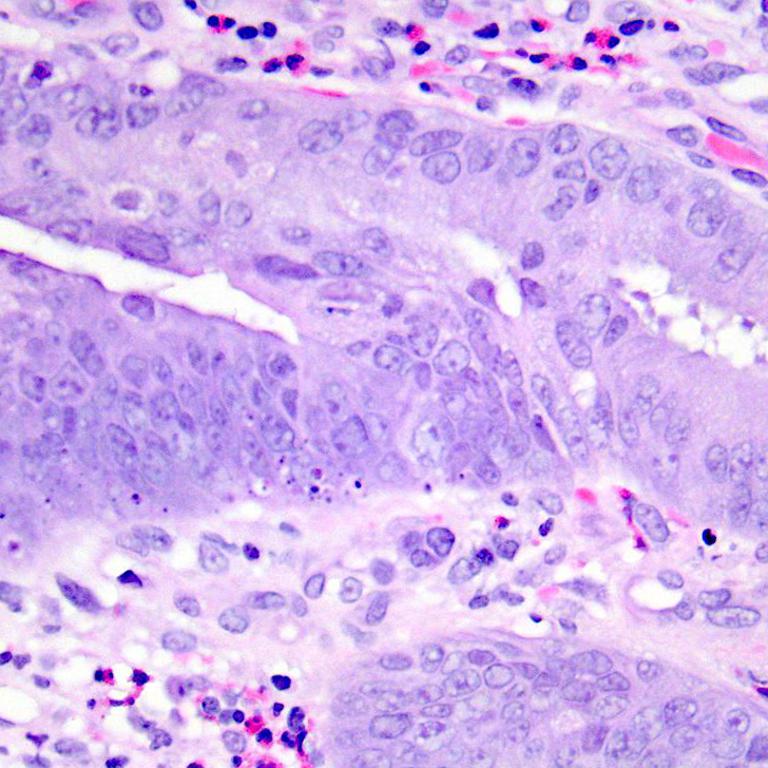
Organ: colon
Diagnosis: adenocarcinomas